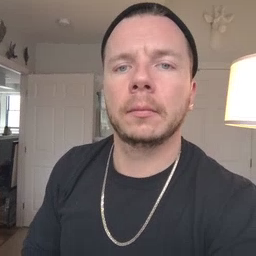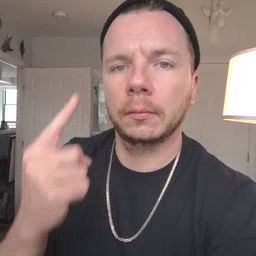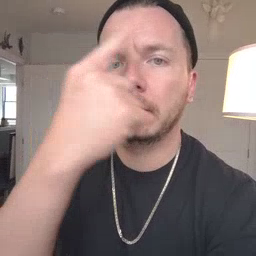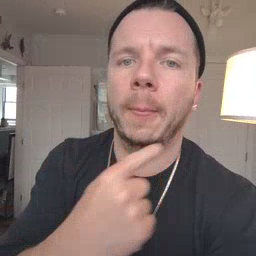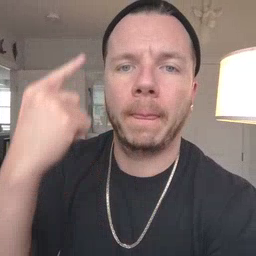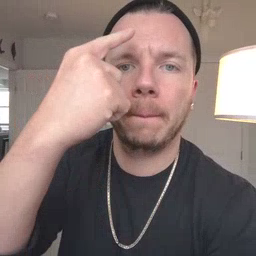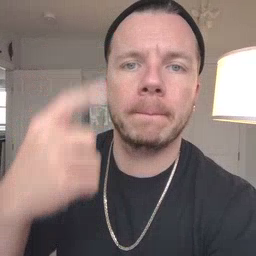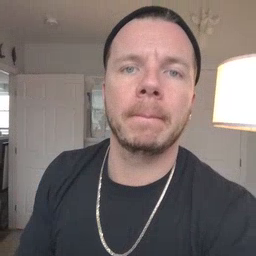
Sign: face